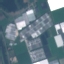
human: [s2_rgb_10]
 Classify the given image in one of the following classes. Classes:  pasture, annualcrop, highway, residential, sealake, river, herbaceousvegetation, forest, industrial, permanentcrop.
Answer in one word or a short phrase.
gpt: Industrial